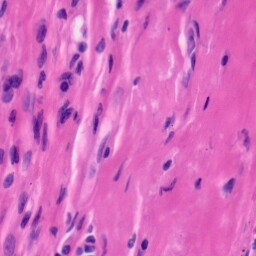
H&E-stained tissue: Tonsil